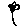
Label: flower